The image is a continuous-wavelet scalogram (time versus scale) of a rotating-machine vibration signal. Based on the visible evidence, which rotor condition applies: normal, misalignment, unbalance, looseness?
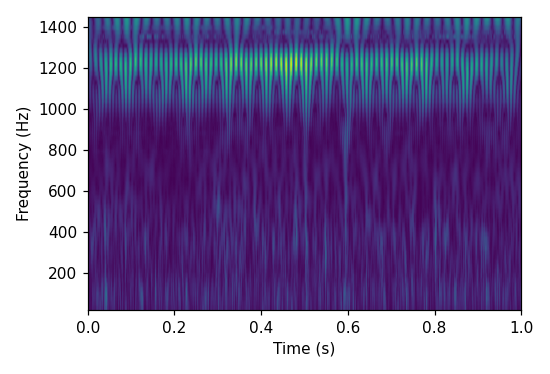
Answer: looseness